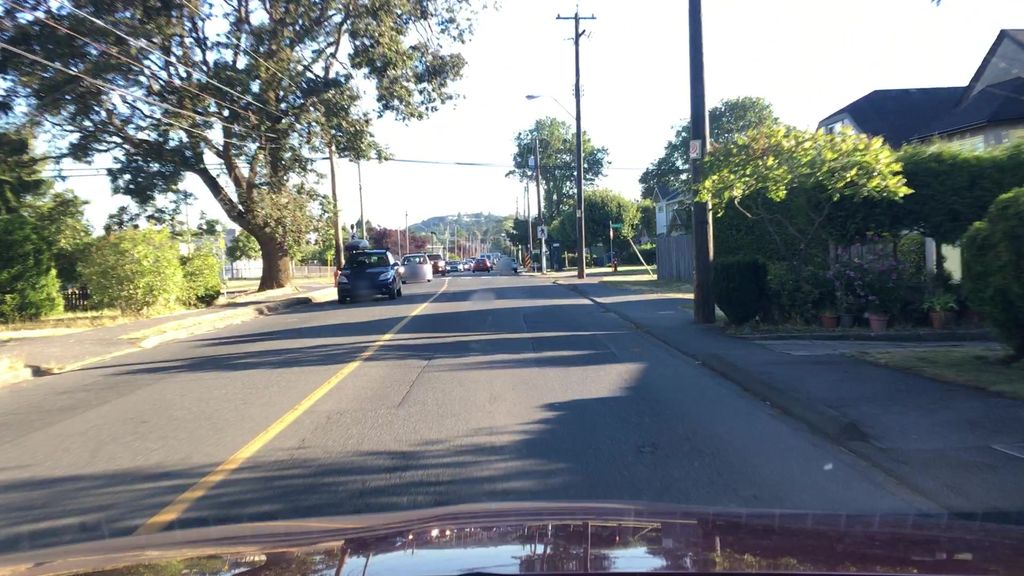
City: victoria